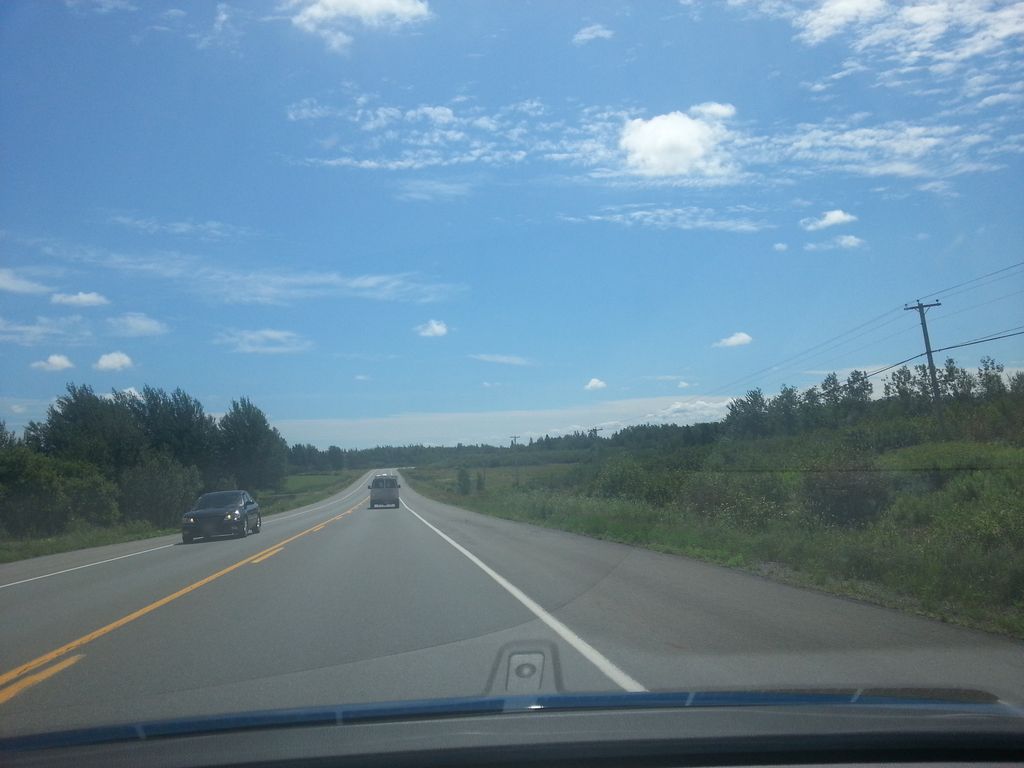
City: charlottetown